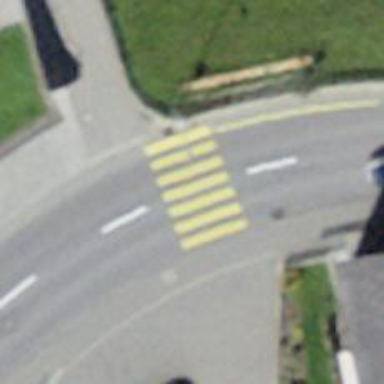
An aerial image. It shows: Primary road with asphalt surface.